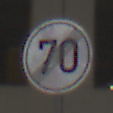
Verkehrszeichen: EndeGeschwindigkeit70
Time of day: Midday
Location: Roofed (Urban)
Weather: Overcast
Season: NotSpecified
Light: Artificial